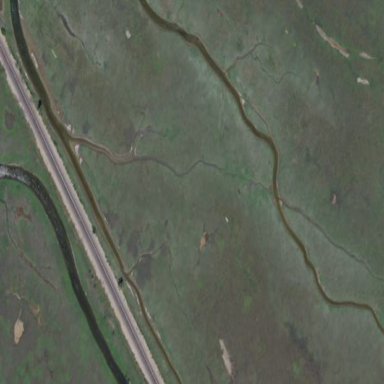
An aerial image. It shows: Tidal marsh wetland area.